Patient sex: F
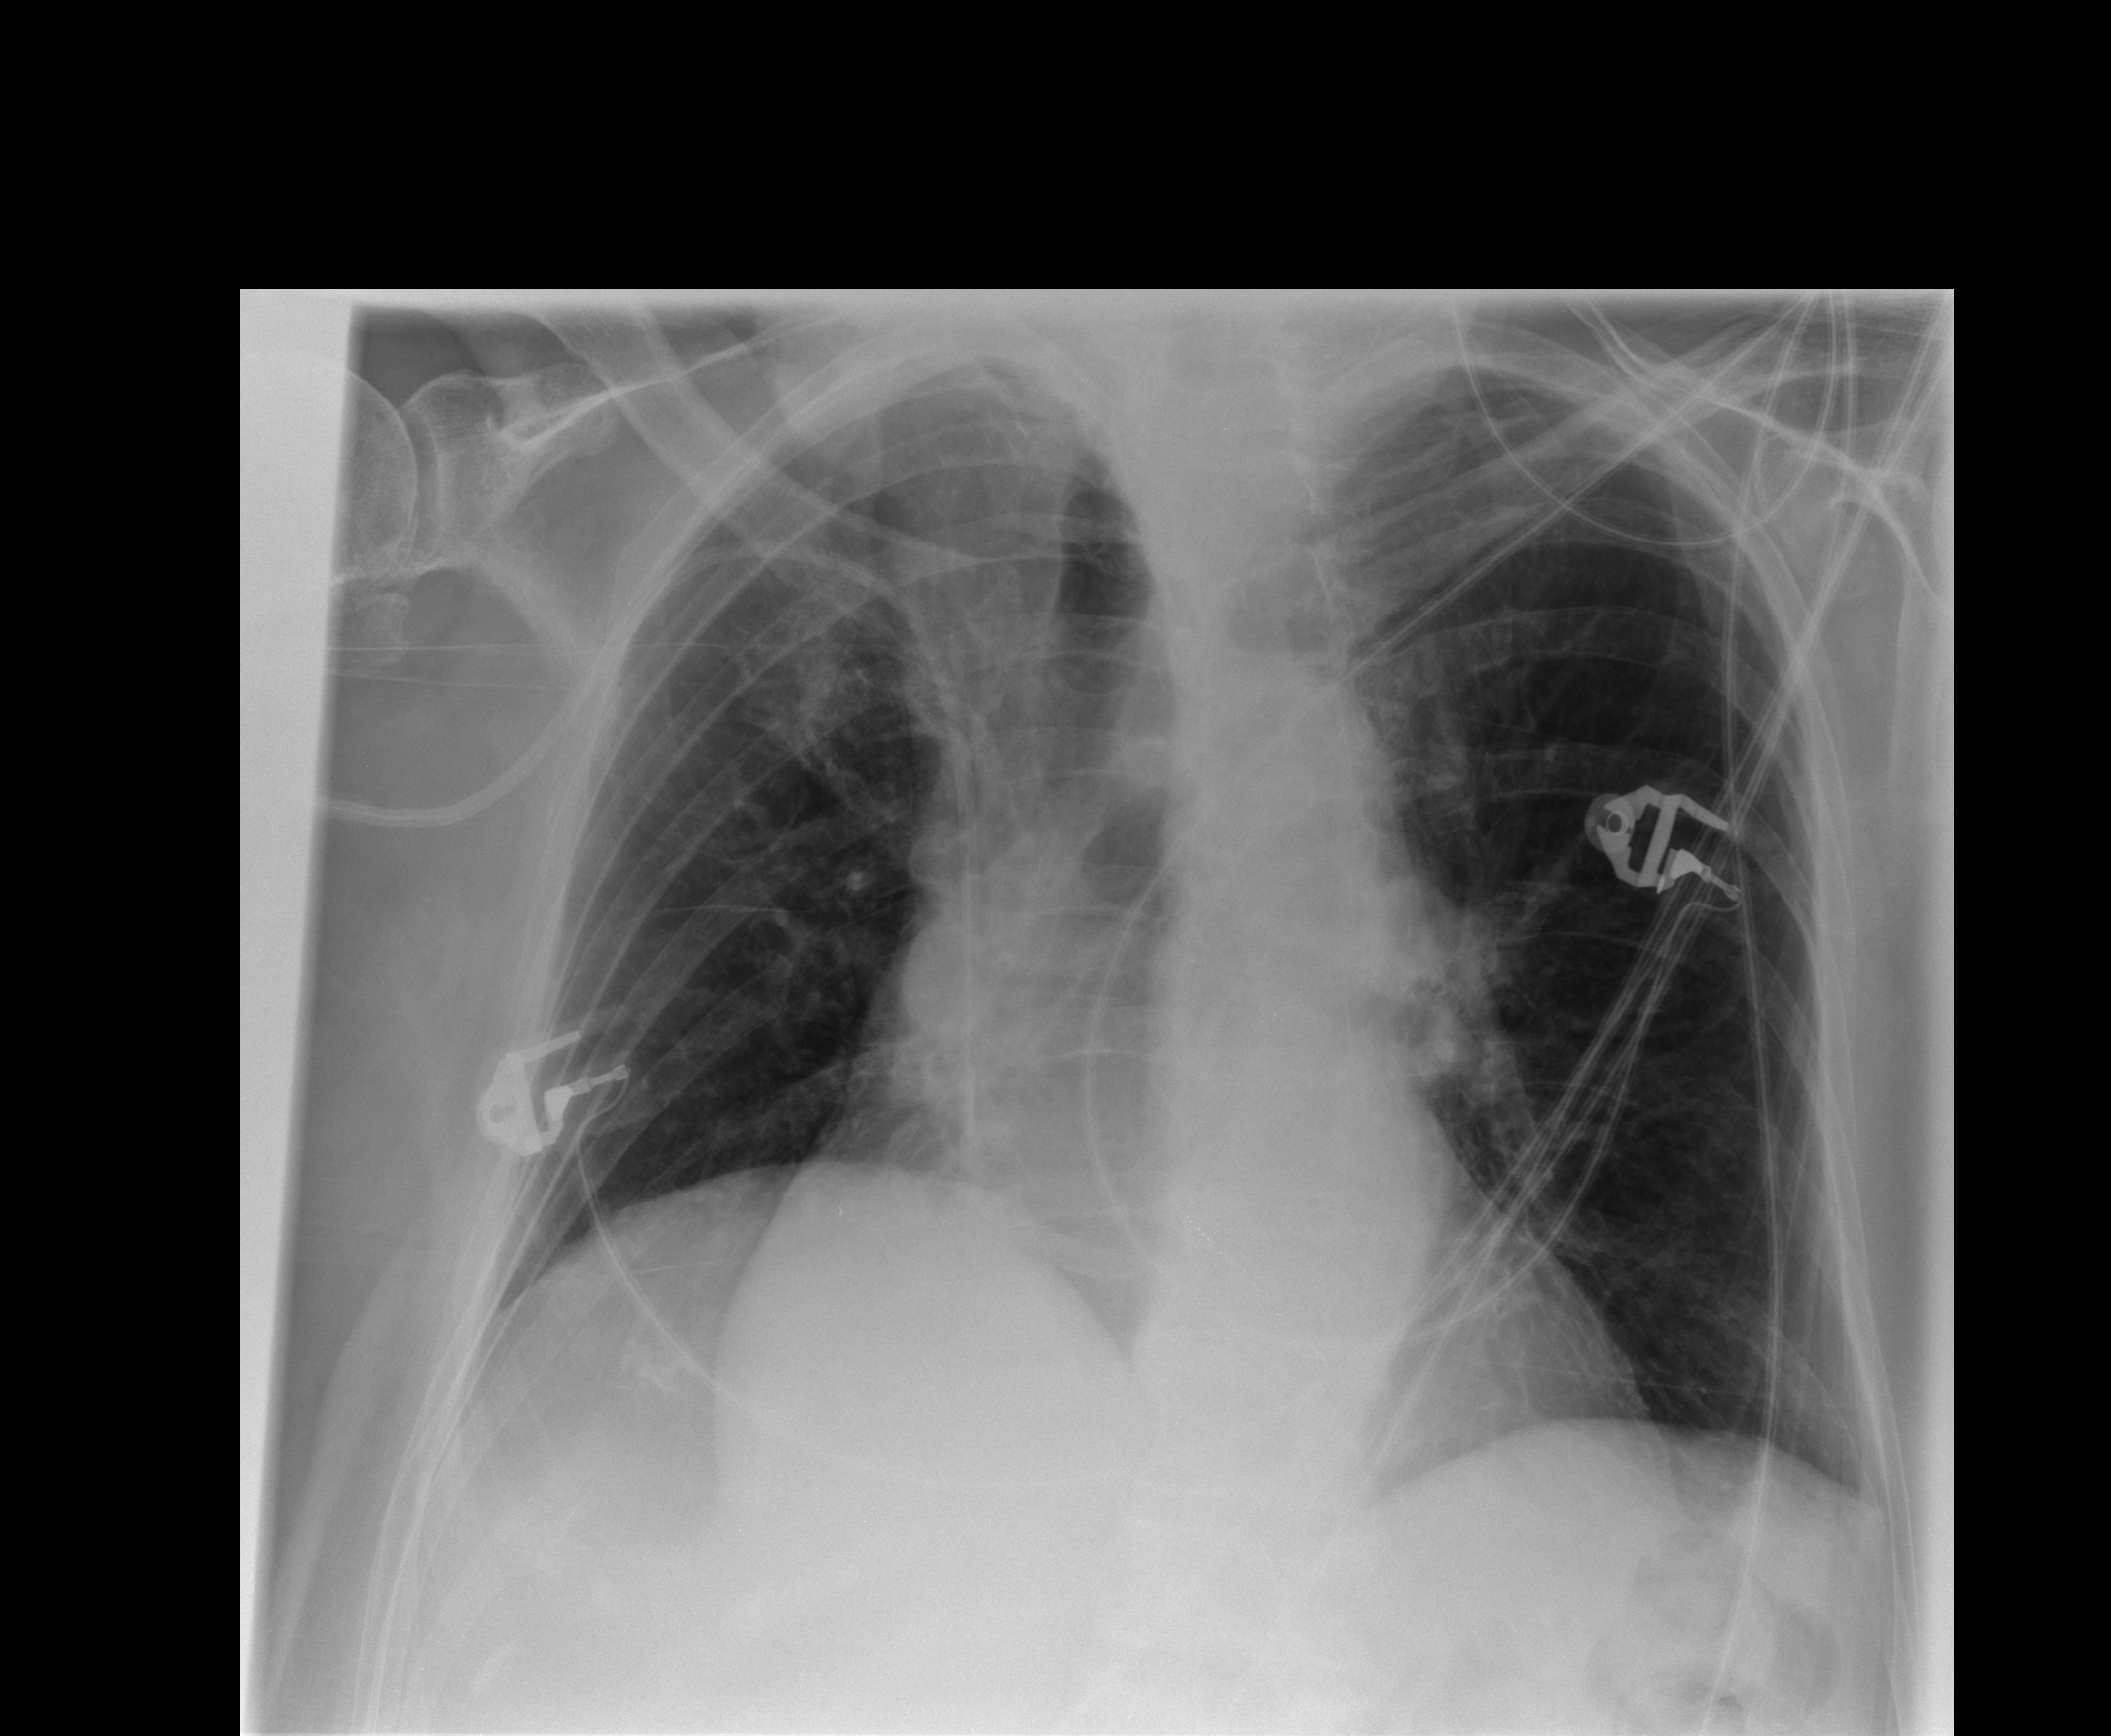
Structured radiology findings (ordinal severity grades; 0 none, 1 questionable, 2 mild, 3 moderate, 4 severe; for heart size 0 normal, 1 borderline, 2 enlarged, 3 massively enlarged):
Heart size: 2
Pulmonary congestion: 0
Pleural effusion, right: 0
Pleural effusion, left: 0
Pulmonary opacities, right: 2
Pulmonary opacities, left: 0
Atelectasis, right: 0
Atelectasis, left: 0